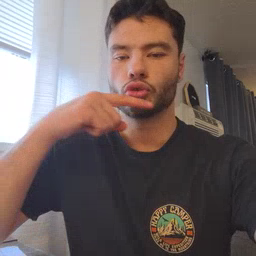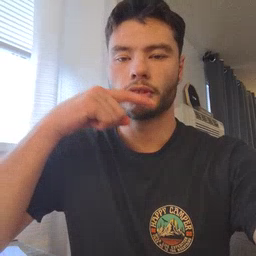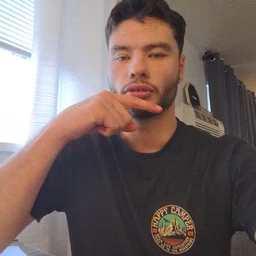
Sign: toothbrush